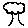
Label: tree